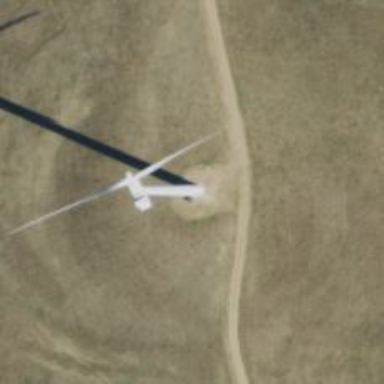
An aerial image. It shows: Wind generator powered by horizontal-axis wind turbine.